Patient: sex M, age 44
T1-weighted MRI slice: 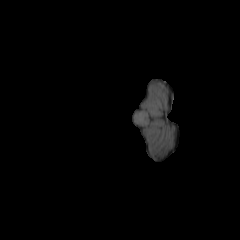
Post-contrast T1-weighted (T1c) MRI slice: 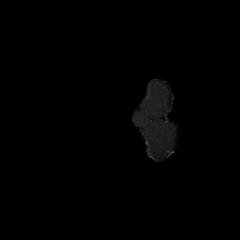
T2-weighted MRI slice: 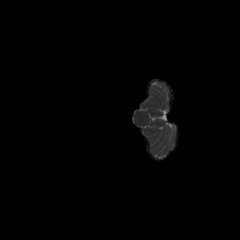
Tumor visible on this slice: no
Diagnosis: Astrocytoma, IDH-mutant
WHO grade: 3